Question: I've currently got an odd problem. I have made a quick website and just want to navigate from one page to another. now locally everything works fine but when I place it on Google's App Engine my links just navigate to the index page. I'm not sure why though...
HTML:
'''
<div style="width:90%;margin:auto;left:0;right:0;">
<center>
<div class="btn-group">
<button type="button" class="btn btn-primary dropdown-toggle" data-toggle="dropdown">
Phase 1 <span class="caret"></span>
</button>
<ul class="dropdown-menu">
<li><a href="Phase1Before.html">Phase 1: Before Task</a></li>
<li><a href="Phase1After.html">Phase 1: After Task</a></li>
<li class="divider"></li>
<li><a href="RemarksPhase1.html">Phase 1: Remarks</a></li>
<li class="divider"></li>
</ul>
</div>
<div class="btn-group">
<button type="button" class="btn btn-primary dropdown-toggle" data-toggle="dropdown">
Phase 2 <span class="caret"></span>
</button>
<ul class="dropdown-menu">
<li><a href="Phase2Before.html">Phase 2: Before Task</a></li>
<li><a href="#">Phase 2:After Task</a></li>
<li class="divider"></li>
<li><a href="#">Phase 2:Remarks</a></li>
<li class="divider"></li>
</ul>
</div>
</center>
</div>
'''
Folder Structure:

app.yaml:
'''
application: appname-irm
version: 1
runtime: php
api_version: 1
threadsafe: false
handlers:
- url: /static
static_dir: static
expiration: 30d
- url: /(.*\.(gif|png|jpg|ico|js|css|ttf))
static_files:
upload: (.*\.(gif|png|jpg|ico|js|css|ttf))
- url: /favicon.ico
static_files: static/favicon.ico
upload: static/favicon.ico
expiration: 30d
- url: .*
script: index.html
'''
I'm not sure why this isn't working on app engine
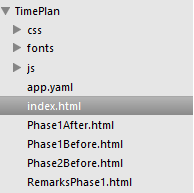
Answer: The problem was in my yaml file, simply just have a section for each page in the app:
'''
application: myapp
version: 1
runtime: php
api_version: 1
threadsafe: false
handlers:
- url: /static
static_dir: static
expiration: 30d
- url: /(.*\.(gif|png|jpg|ico|js|css|ttf))
static_files:
upload: (.*\.(gif|png|jpg|ico|js|css|ttf))
- url: /favicon.ico
static_files: static/favicon.ico
upload: static/favicon.ico
- url: /phase1after.html
static_files: phase1after.html
upload: phase1after.html
- url: /phase1before.html
static_files: phase1before.html
upload: phase1before.html
- url: /phase2before.html
static_files: phase2before.html
upload: phase2before.html
- url: /remarksphase1.html
static_files: remarksphase1.html
upload: remarksphase1.html
- url: .*
script: index.html
'''